A spectrogram of one vibration snapshot from a rotating bearing is shown (time on one axis, frequency on the other). Classify the bearing condition as one of: normal, inner_race, outer_race, ball.
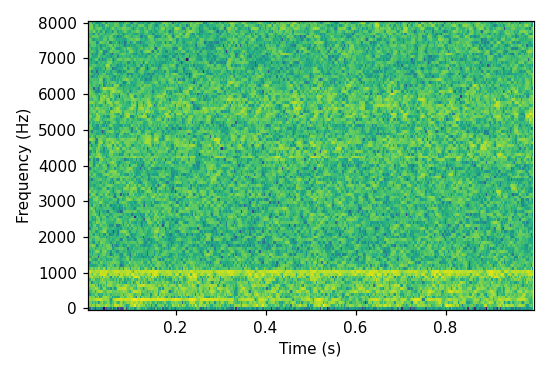
Answer: normal